Question: I have a ListView that has a subtle gradient bitmap in the background of each item. I noticed that when I scroll the list, the background gradient becomes banded and changes color. The gradient is a dark gray and when it scrolls is becomes subtly green and banded. It basically looks like the quality of the images greatly decreases as it scrolls.
Most of the time, as soon as it finishes scrolling, it returns to the normal quality. Sometimes it actually stays poor quality even after scrolling stops. On a Nexus One it almost always stays low quality after scrolling.
Is there a way to avoid this?
Note: This is not the common ListView background problem discussed here: <URL>
Here is an enlarged screen cap to show the difference. On the left side is the background normally. On the right half you can see what it looks like when it scrolls.

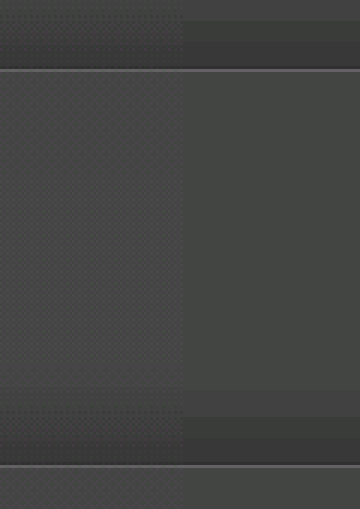
Answer: You need to add 'android:cacheColorHint="#0000"' to your ListView in xml.